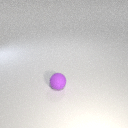
small purple rubber sphere